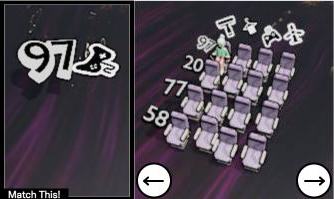
Task: seats
Answer: no